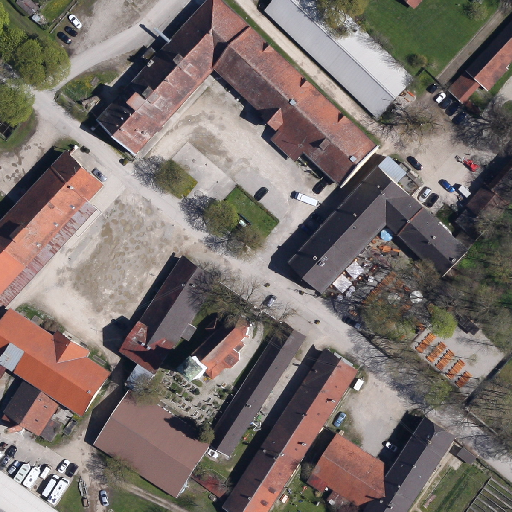
Referring expression: light-duty vehicle in the parking area